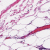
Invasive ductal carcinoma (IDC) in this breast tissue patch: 0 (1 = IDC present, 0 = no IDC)